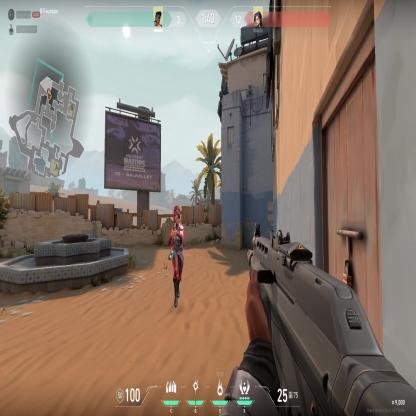
Label: enemy